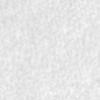
Label: no_change